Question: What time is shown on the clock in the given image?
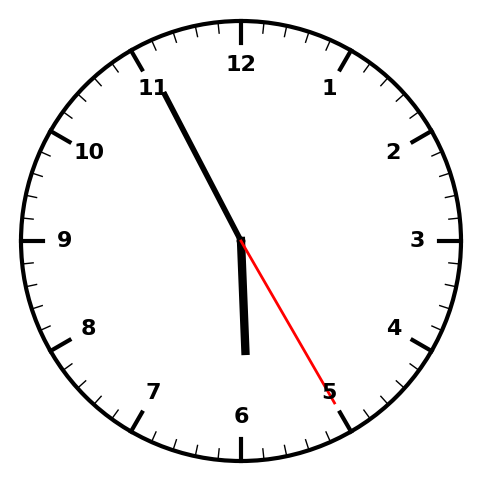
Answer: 05:55:25